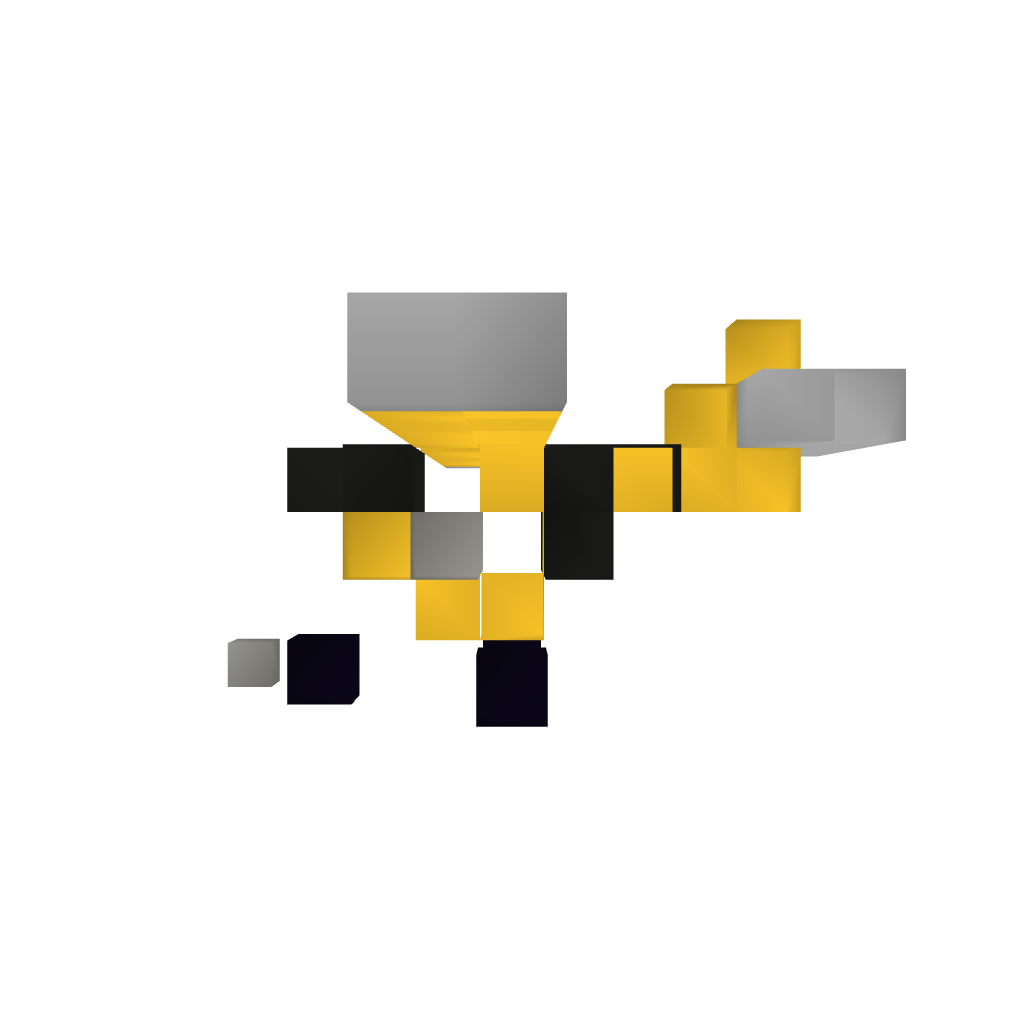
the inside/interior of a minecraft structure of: Little-Wood-Plane